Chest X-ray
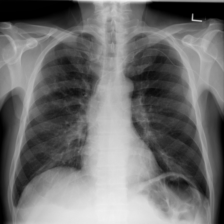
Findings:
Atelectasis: negative
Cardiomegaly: negative
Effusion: positive
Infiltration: negative
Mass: negative
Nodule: negative
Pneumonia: negative
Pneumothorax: negative
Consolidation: negative
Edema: negative
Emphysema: negative
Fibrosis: negative
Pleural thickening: negative
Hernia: negative